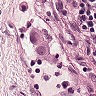
Metastatic tissue present: yes